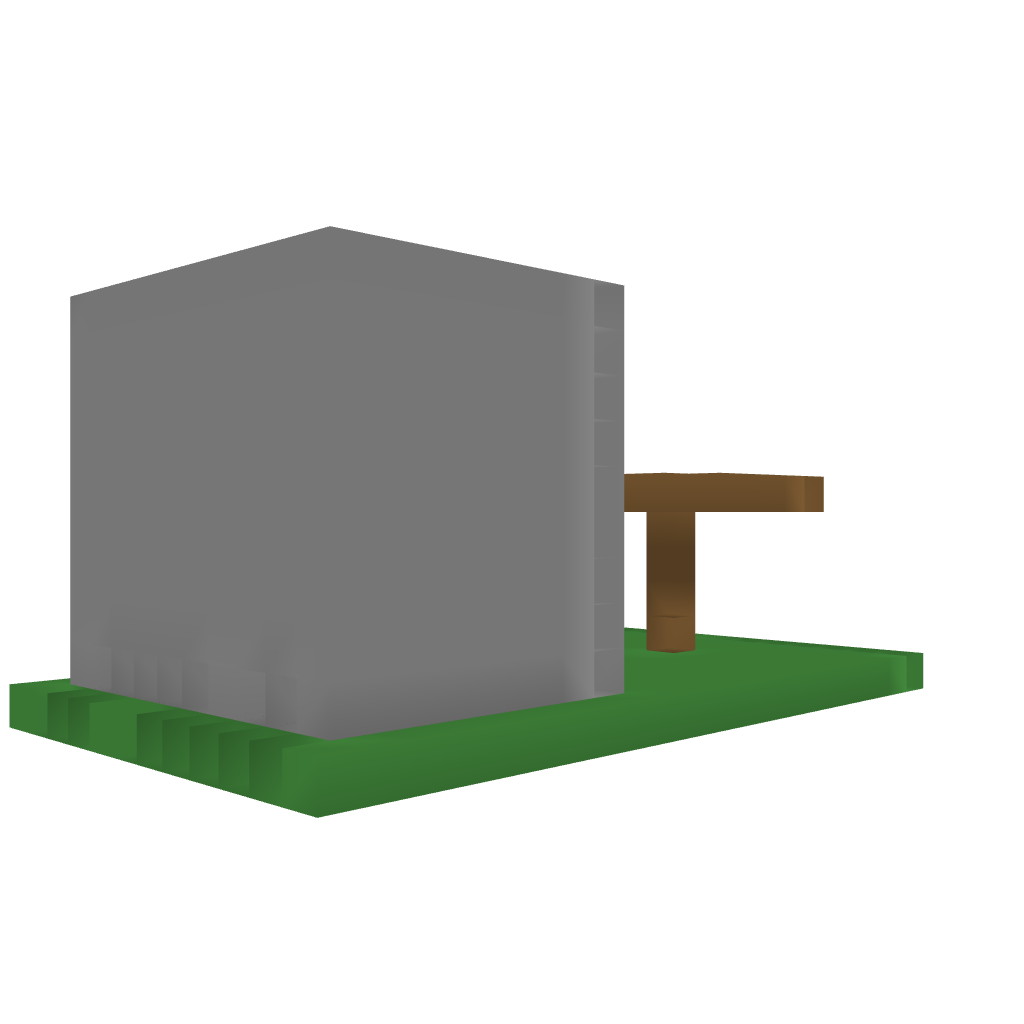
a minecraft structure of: Mooshroom brown house bad low quality